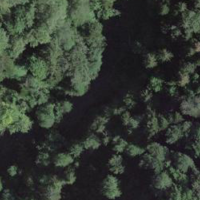
EUNIS habitat code: 43
Species observed at this site:
Lathyrus vernus